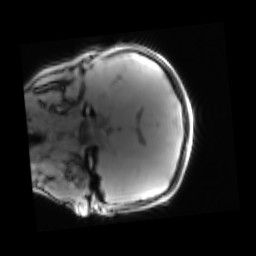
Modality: PDw
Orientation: coronal
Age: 12
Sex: male
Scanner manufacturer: siemens
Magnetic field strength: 3 T
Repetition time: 0.25 s
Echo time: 0.00103 s